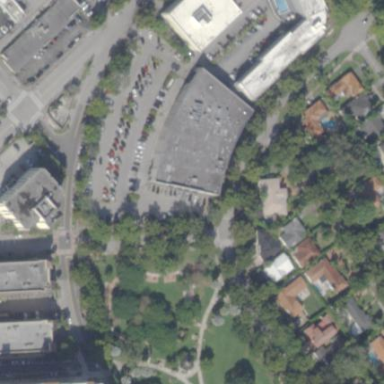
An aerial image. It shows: Building that houses supermarket.